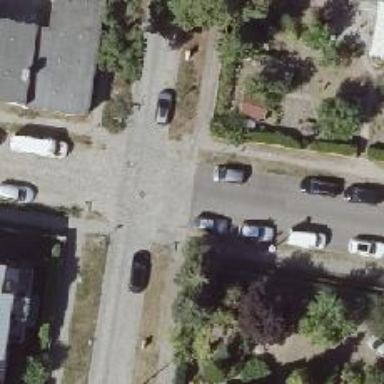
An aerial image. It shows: Residential road with separate sidewalks on both sides.